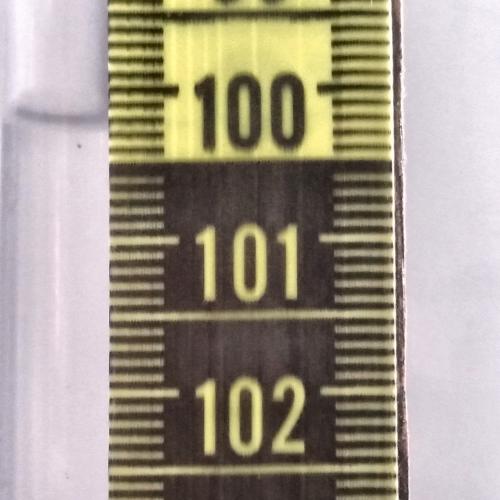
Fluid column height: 100.2 cm